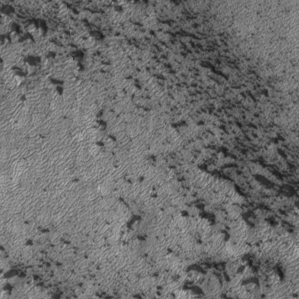
Label: frost